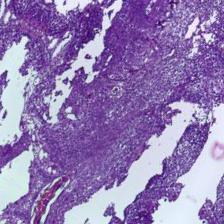
Diagnosis: OSCC